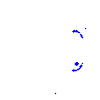
Particle: proton